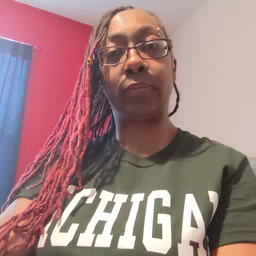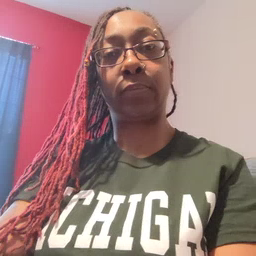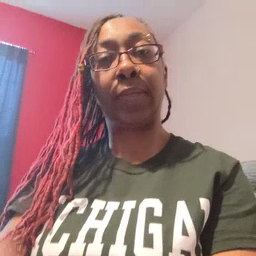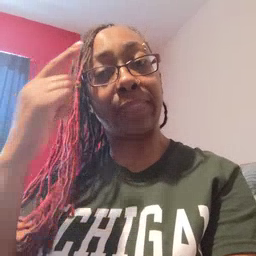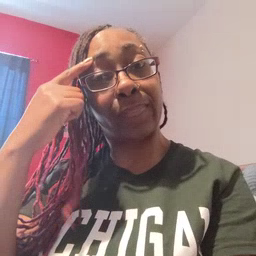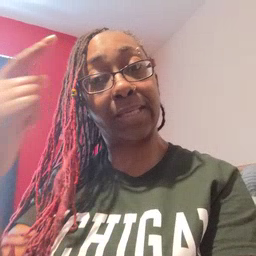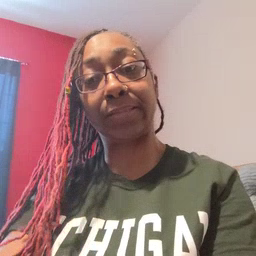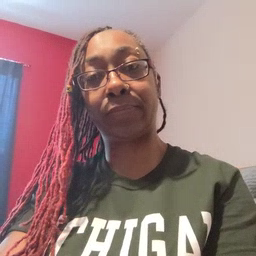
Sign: think